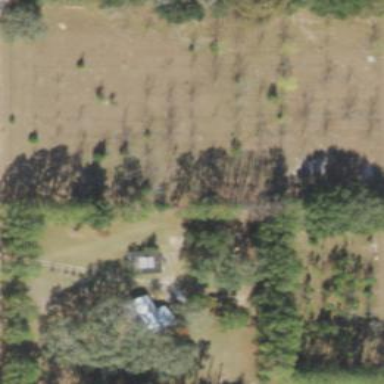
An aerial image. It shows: Orchard.